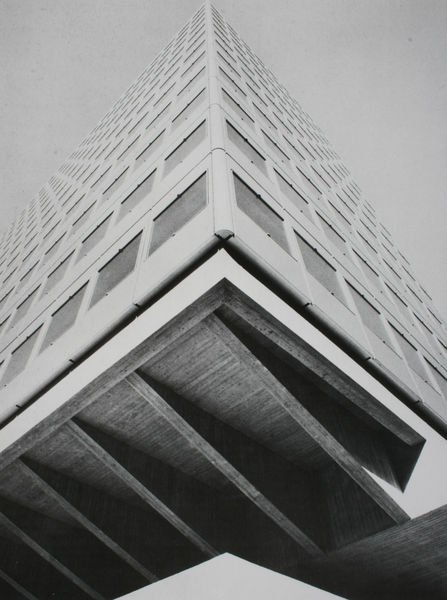
Titel: Ansicht einer Gebäudeecke
Künstler: Paul Schneider-Esleben
Standort: Düsseldorf
Institution: Verwaltungsgebäude der Commerzbank
Schlagwörter: himmel, weiß, fenster, schwarz, gebäude, haus, architektur, ecke, fassade, fassaden, moderne, flächen, detail, hoch, foto, rechtecke, kante, stelzen, quadrate, untersicht, konstruktion, geschosse, träger, gliederung, hochhaus, eckansicht, hochbau